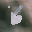
Label: 6